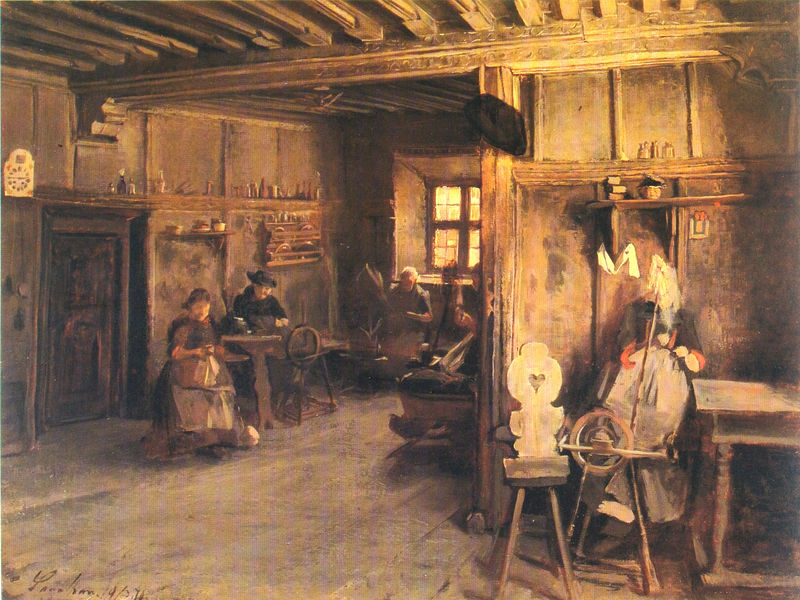
Titel: Spinner in der Stube
Künstler: Alois Gabl
Standort: München
Institution: Neue Pinakothek
Schlagwörter: dunkel, gemälde, mann, schatten, frauen, gelb, impressionismus, menschen, sitzen, braun, damen, fenster, frau, hell, holz, hut, licht, raum, schwarz, stuhl, stühle, tisch, tische, tür, zimmer, haus, rot, malerei, regal, wand, teller, holland, holzstuhl, innenraum, möbel, signatur, tischbein, öl, mühle, sonne, boden, land, interieur, realismus, decke, familie, paar, arbeit, bauern, genre, beine, schürze, bücher, ecke, lehne, genrebild, genremalerei, man, zwei, fußboden, bäuerin, sonnenlicht, hof, winter, dielen, arbeiter, rad, wohnung, holzboden, handarbeit, kopftuch, nähen, stricken, wolle, uhr, näherin, balken, stube, kammer, lichteinfall, bretter, bauer, holztisch, eingang, bayern, tischbeine, brett, uniform, holzdecke, glasscheibe, gedreht, kerzenschein, küche, chwarz, fensterscheibe, ländlich, stuhlbeine, kopftücher, sonnenstrahlen, bauernhaus, herz, regale, tuhl, spinnerei, weben, pendel, wanduhr, zeiger, ablage, geschnitzt, schnitzereien, schnitzwerk, vertäfelung, spindel, spinnen, spinnrad, bäuerlich, bauernstube, spinnerin, weber, webstuhl, wiege, gebälk, holztür, holzdach, rähm, gefä e, eingangstür, balkendecke, deckenbalken, schwarzwald, gebetsbücher, holzbalkend, holztäfelung, häuslich, rbeit, regalbrett, schwindel, sitzens, spinnräder, spinnstube, spinnwedel, srbeiten, tischeine, wandbord, schankstube, nähmaschine, del, spindeln, weberin, webstube, ut, eollr, spinnraf, raumstube